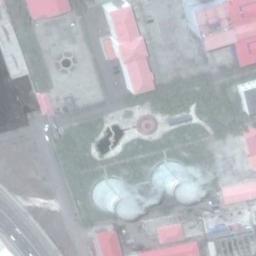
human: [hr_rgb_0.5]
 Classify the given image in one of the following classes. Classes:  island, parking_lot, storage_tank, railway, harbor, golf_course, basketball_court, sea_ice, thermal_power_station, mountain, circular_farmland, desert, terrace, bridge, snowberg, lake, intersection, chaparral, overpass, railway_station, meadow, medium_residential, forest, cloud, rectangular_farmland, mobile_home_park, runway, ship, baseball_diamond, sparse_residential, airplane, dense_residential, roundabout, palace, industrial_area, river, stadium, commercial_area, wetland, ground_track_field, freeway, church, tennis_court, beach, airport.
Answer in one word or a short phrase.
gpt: thermal_power_station